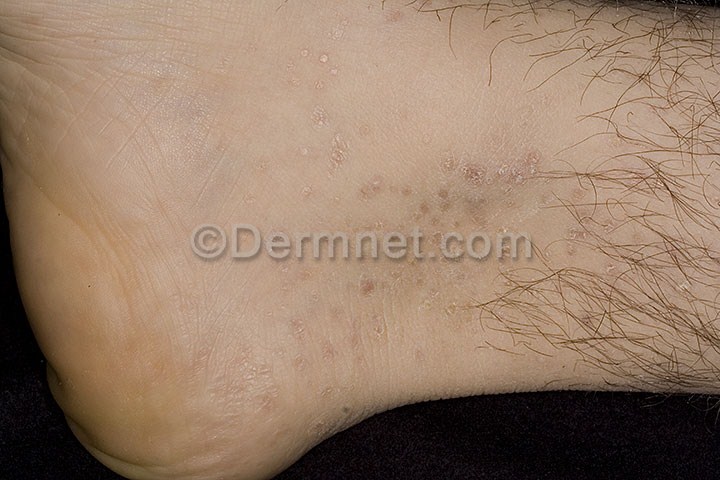
Disease: Nail Fungus and other Nail Disease